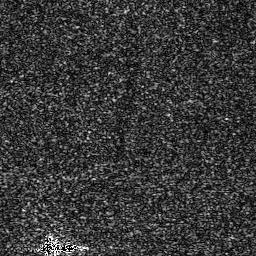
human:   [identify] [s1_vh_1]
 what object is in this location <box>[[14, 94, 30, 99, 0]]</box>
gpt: <ref>1 small ship at the bottom left</ref>